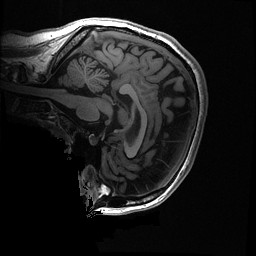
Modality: T1w
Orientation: sagittal
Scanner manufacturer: ge
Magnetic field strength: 3 T
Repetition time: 0.008164 s
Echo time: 0.003184 s